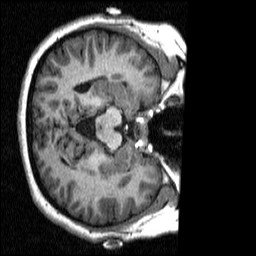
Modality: T1w
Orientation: axial